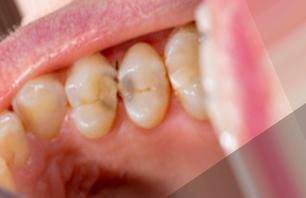
Condition: Caries